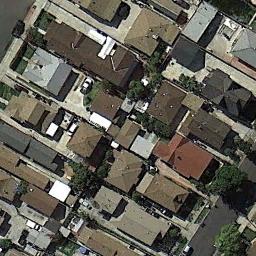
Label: dense_residential